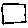
Label: square